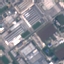
Land use / land cover: Industrial